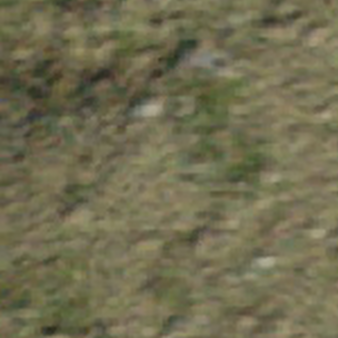
Label: other